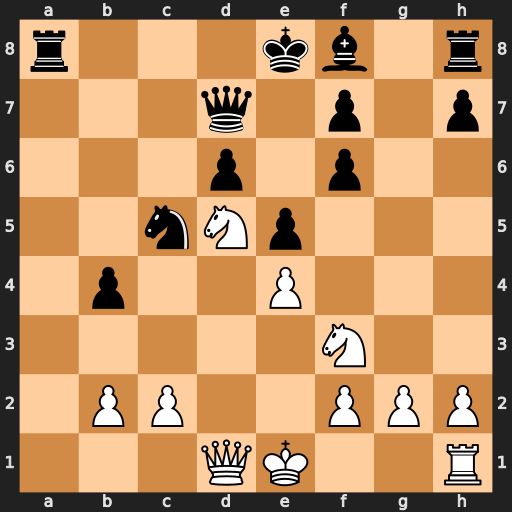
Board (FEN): r3kb1r/3q1p1p/3p1p2/2nNp3/1p2P3/5N2/1PP2PPP/3QK2R
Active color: w
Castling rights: Kkq
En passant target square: -
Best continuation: Nxf6+ Ke7 Nxd7